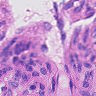
Metastatic tissue present: yes